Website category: book
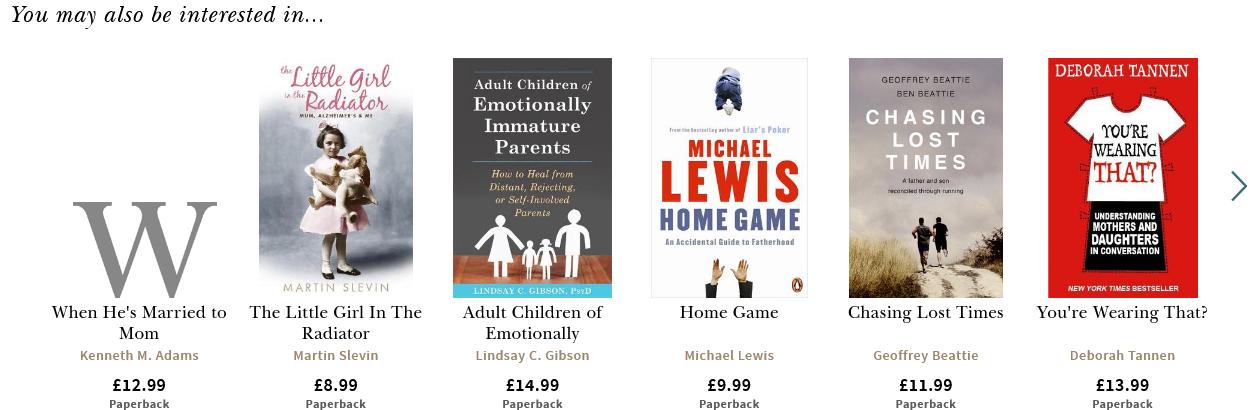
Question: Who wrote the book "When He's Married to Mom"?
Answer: Kenneth M. Adams

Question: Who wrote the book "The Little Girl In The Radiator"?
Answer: Martin Slevin

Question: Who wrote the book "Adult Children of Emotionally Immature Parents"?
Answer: Lindsay C. Gibson

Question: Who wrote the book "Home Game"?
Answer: Michael Lewis

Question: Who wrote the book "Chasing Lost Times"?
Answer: Geoffrey Beattie

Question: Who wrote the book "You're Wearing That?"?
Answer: Deborah Tannen

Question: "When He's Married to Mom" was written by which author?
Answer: Kenneth M. Adams

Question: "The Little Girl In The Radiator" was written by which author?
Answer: Martin Slevin

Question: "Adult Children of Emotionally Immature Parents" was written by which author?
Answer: Lindsay C. Gibson

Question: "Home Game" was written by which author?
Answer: Michael Lewis

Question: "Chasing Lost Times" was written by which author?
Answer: Geoffrey Beattie

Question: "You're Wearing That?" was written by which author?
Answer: Deborah Tannen

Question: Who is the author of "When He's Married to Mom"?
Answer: Kenneth M. Adams

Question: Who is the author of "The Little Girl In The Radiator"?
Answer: Martin Slevin

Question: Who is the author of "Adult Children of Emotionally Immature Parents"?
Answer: Lindsay C. Gibson

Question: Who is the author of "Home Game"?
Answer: Michael Lewis

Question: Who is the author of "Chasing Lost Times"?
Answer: Geoffrey Beattie

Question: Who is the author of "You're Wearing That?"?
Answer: Deborah Tannen

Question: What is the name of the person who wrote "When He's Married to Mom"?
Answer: Kenneth M. Adams

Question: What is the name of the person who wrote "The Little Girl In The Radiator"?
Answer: Martin Slevin

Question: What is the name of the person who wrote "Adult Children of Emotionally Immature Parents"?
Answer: Lindsay C. Gibson

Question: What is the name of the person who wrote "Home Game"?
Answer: Michael Lewis

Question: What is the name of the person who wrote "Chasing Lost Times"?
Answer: Geoffrey Beattie

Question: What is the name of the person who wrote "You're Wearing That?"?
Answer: Deborah Tannen

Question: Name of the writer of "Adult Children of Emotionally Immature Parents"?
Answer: Lindsay C. Gibson

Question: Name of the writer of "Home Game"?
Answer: Michael Lewis

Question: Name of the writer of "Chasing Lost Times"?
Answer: Geoffrey Beattie

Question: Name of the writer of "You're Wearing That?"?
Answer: Deborah Tannen

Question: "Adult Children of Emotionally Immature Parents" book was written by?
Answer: Lindsay C. Gibson

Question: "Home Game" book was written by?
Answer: Michael Lewis

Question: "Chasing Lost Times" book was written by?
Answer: Geoffrey Beattie

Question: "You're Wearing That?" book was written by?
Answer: Deborah Tannen

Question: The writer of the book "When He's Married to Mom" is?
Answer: Kenneth M. Adams

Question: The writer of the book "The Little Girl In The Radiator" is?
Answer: Martin Slevin

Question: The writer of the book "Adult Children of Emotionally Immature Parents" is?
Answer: Lindsay C. Gibson

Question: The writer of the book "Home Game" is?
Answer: Michael Lewis

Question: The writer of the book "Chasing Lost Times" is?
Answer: Geoffrey Beattie

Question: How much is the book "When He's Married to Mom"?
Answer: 12.99

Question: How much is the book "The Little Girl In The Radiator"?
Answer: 8.99

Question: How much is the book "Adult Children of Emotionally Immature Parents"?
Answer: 14.99

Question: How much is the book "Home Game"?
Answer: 9.99

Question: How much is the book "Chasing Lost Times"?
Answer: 11.99

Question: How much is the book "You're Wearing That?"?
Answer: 13.99

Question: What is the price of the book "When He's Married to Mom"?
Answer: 12.99

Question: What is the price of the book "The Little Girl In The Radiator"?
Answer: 8.99

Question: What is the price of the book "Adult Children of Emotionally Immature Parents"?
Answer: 14.99

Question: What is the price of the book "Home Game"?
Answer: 9.99

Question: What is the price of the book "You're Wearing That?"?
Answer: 13.99

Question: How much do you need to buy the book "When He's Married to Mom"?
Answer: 12.99

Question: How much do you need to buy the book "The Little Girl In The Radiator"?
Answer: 8.99

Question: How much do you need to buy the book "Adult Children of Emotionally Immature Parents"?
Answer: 14.99

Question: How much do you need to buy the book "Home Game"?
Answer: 9.99

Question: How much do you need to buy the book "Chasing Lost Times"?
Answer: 11.99

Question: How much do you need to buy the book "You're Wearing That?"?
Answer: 13.99

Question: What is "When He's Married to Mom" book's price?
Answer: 12.99

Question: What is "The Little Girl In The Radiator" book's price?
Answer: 8.99

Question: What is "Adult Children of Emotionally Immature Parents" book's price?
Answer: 14.99

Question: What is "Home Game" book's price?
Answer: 9.99

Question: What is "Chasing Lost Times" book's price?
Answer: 11.99

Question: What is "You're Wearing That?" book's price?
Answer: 13.99

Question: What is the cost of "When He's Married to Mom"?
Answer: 12.99

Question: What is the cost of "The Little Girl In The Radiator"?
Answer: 8.99

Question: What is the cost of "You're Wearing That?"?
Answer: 13.99

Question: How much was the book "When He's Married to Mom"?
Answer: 12.99